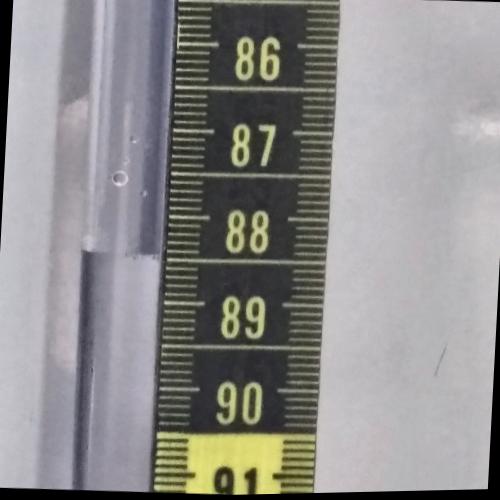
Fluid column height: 88.4 cm